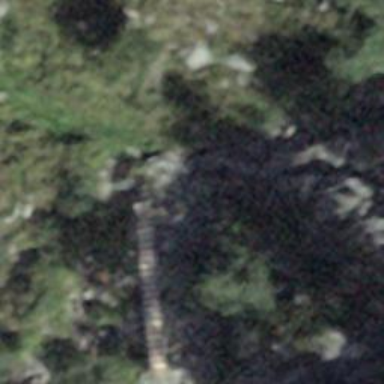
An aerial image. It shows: Path leading to bridge.